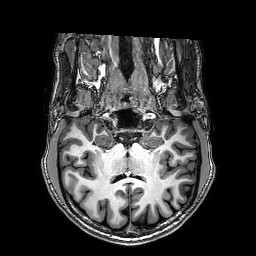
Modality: T1w
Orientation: sagittal
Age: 40
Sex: male
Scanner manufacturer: philips
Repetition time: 0.00804 s
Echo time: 0.00368 s